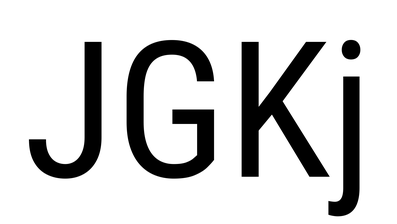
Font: Roboto_Condensed_Regular